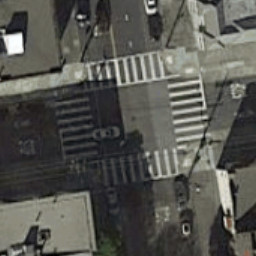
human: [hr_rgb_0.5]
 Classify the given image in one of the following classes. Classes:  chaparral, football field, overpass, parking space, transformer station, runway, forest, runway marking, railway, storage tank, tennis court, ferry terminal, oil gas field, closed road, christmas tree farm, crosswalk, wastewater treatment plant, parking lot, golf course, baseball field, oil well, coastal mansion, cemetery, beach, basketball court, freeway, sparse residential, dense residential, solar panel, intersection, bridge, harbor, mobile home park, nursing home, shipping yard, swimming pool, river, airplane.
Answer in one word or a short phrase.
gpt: crosswalk